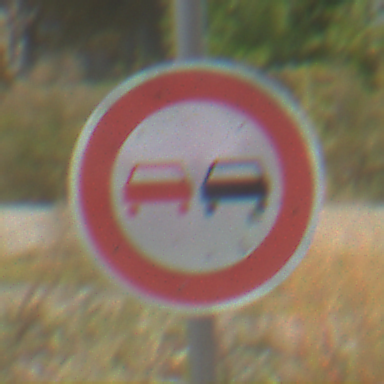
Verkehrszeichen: Ueberholverbot
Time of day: Midday
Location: Outdoor (Suburban)
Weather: PartlyCloudy
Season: Summer
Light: Natural